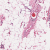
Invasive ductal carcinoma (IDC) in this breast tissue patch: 0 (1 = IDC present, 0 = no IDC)